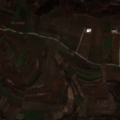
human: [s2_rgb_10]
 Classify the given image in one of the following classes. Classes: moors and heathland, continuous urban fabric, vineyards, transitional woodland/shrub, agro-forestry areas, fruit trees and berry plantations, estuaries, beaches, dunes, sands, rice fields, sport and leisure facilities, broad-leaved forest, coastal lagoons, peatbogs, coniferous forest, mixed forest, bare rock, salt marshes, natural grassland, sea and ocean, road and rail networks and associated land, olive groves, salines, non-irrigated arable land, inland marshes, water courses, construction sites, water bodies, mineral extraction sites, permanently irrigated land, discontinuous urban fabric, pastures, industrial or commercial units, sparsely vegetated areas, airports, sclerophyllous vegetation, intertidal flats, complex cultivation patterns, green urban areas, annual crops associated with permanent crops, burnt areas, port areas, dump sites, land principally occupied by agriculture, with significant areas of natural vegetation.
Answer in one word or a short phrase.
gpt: non-irrigated arable land, complex cultivation patterns, land principally occupied by agriculture, with significant areas of natural vegetation, broad-leaved forest